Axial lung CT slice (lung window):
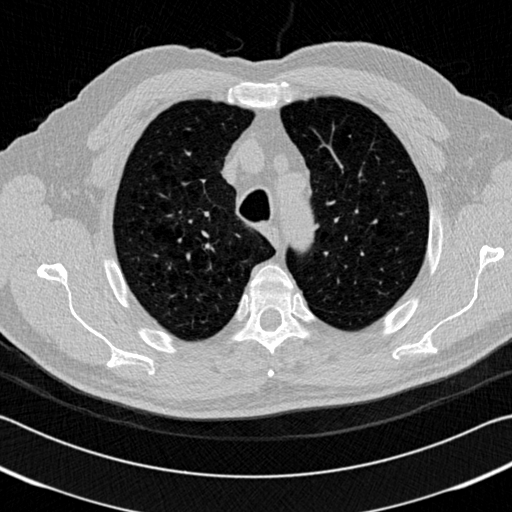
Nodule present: no